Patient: sex M, age 72
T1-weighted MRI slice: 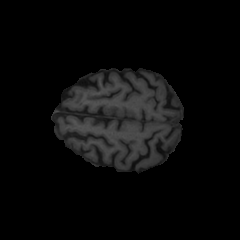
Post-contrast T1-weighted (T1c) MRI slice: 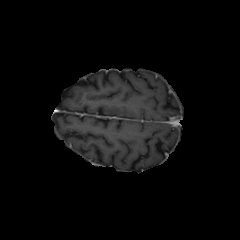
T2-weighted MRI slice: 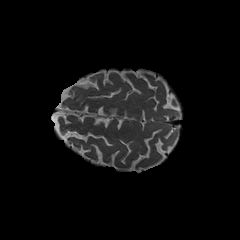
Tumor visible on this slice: no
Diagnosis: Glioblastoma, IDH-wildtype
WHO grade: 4